Question: I am implementing navigation drawer in my application with help of appCompat libs. I want to remain highlighted the item which was clicked how can i perform so .
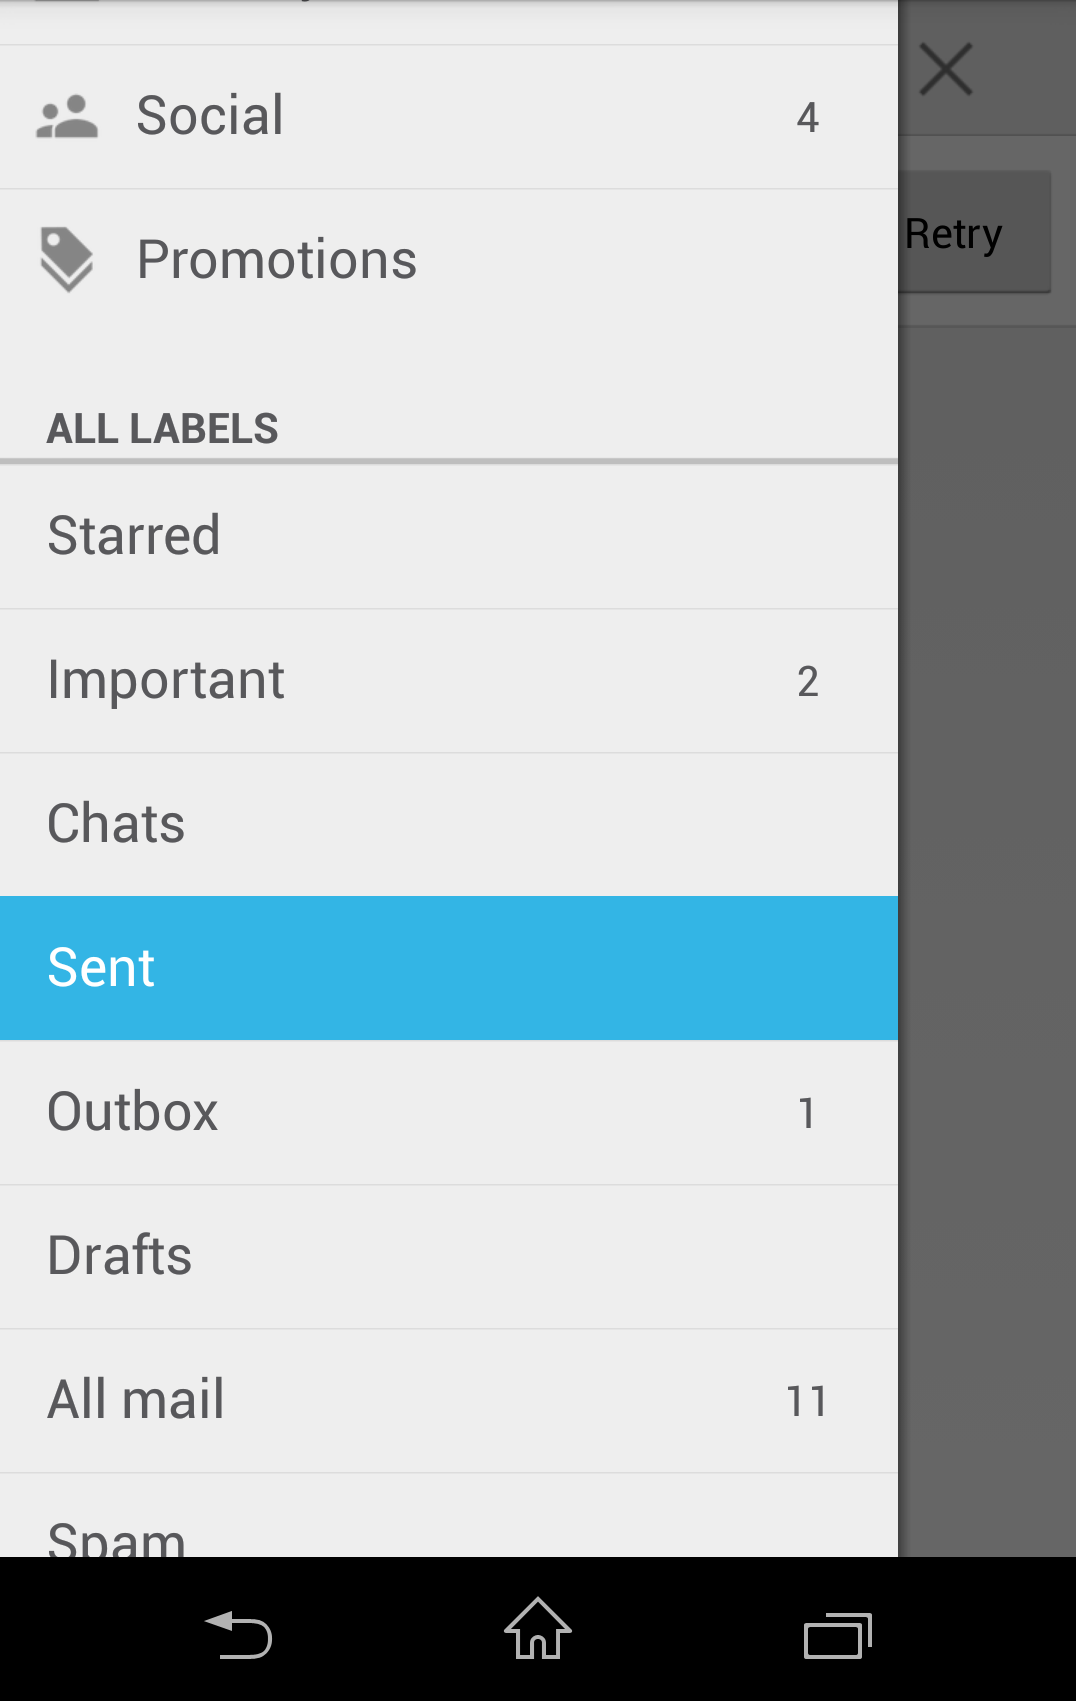
Answer: Create the background of navigation drawer item background as following
background.xml
'''
<?xml version="1.0" encoding="utf-8"?>
<selector xmlns:android="http://schemas.android.com/apk/res/android">
<item android:drawable="@drawable/list_item_bg_normal" android:state_activated="false"/>
<item android:drawable="@drawable/list_item_bg_pressed" android:state_pressed="true"/>
<item android:drawable="@drawable/list_item_bg_pressed" android:state_activated="true"/>
</selector>
'''
then add the following part of code while clicking on the item
'''
mDrawerList.setItemChecked(position, true);
mDrawerList.setSelection(position);
'''